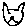
Label: cat